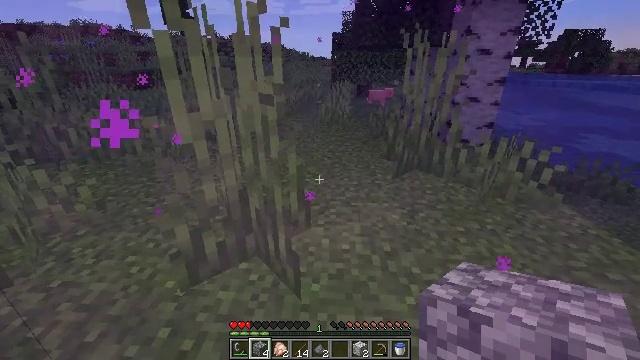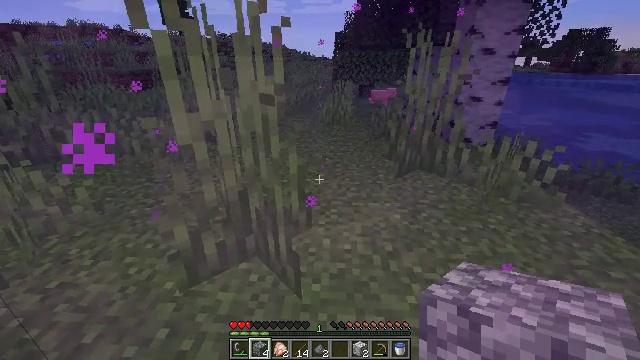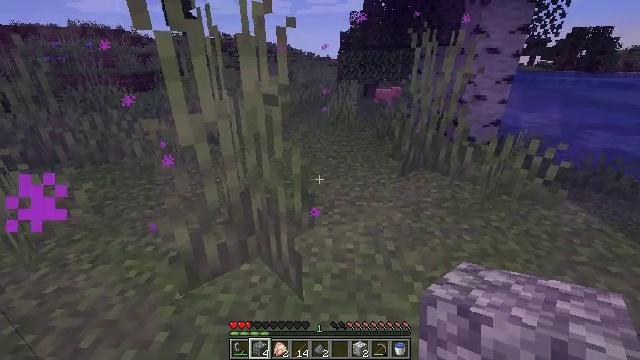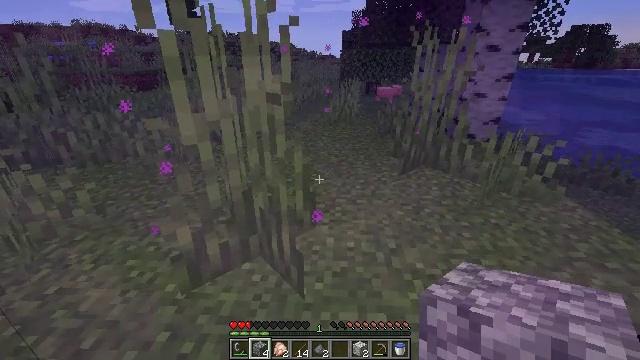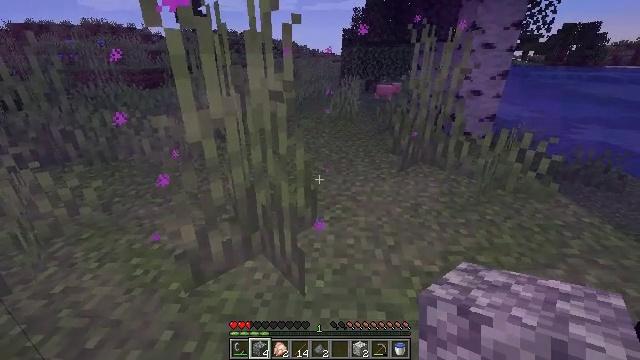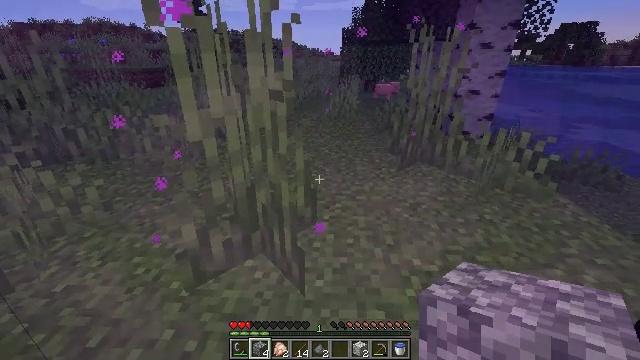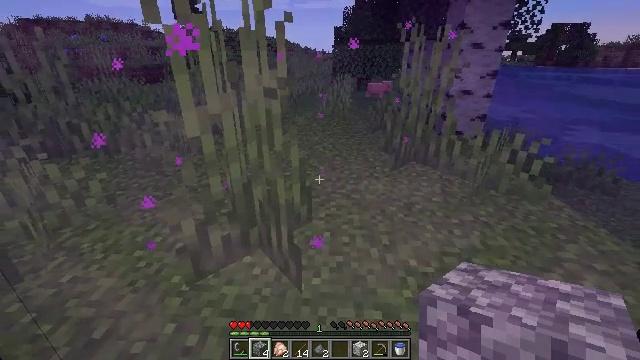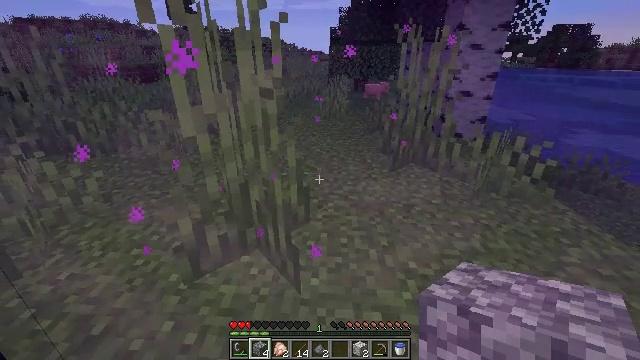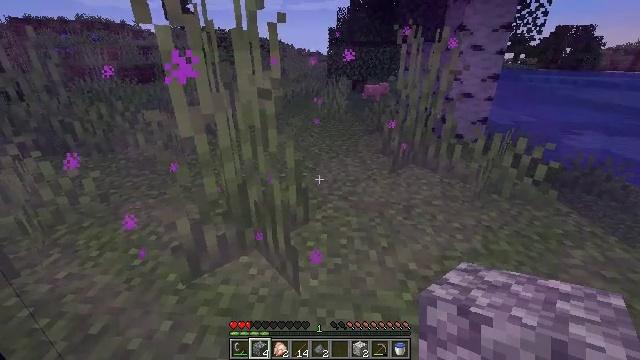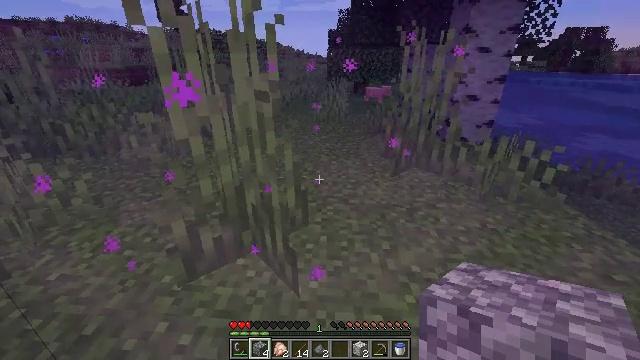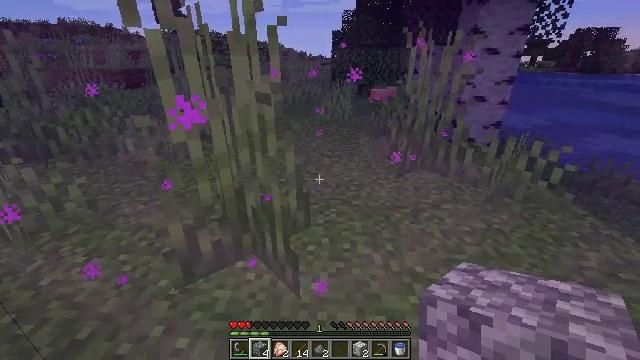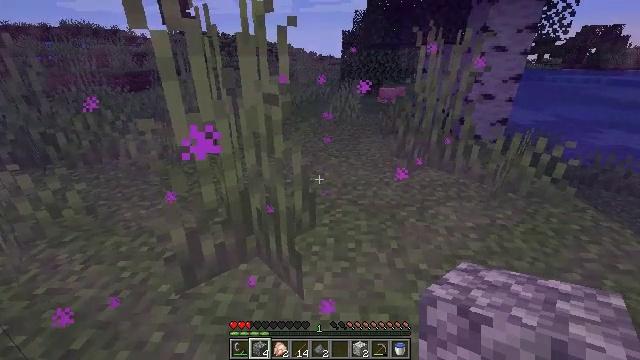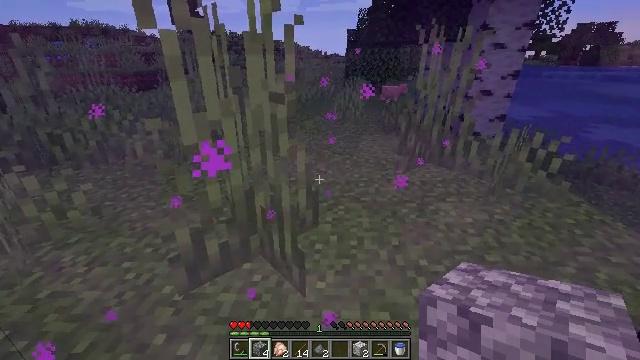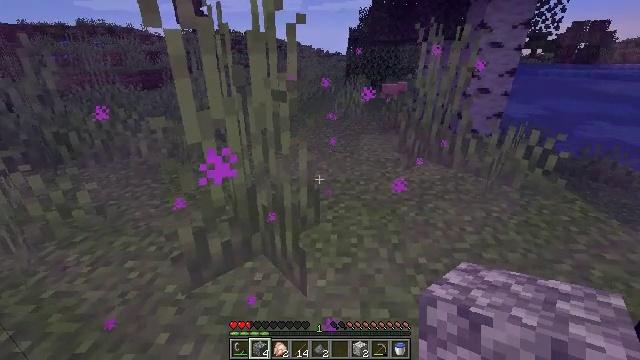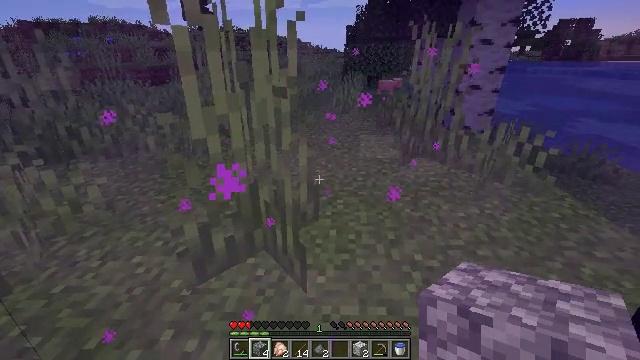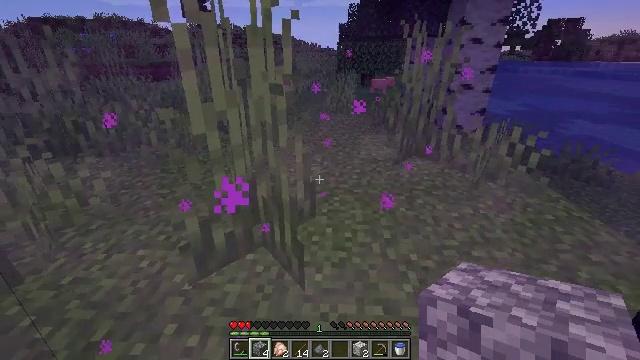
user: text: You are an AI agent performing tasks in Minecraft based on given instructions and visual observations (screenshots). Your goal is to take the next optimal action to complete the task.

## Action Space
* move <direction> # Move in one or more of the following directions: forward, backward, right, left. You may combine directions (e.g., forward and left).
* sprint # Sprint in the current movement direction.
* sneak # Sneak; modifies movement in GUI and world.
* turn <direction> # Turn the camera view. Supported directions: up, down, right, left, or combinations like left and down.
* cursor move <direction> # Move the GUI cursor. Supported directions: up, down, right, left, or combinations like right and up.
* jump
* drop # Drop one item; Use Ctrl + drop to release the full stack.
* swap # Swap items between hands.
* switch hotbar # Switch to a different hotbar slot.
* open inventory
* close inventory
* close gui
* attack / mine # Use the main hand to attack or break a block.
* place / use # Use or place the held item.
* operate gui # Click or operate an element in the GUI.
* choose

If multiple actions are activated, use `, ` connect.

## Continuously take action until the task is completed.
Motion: motion action
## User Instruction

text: Break the basalt block.
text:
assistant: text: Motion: no_op
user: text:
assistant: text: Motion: no_op
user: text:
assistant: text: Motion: no_op
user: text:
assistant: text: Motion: no_op
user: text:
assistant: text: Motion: no_op
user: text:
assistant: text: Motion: no_op
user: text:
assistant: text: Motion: no_op
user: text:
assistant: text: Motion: no_op
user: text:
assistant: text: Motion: no_op
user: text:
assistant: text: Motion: no_op
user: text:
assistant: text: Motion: no_op
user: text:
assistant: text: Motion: no_op
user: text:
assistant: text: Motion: no_op
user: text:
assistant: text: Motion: no_op
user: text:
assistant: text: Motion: no_op
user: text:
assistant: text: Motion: no_op
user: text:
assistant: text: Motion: no_op
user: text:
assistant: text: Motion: no_op
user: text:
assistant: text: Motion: no_op
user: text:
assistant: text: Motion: no_op
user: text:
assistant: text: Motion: no_op
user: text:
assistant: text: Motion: no_op
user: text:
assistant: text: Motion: no_op
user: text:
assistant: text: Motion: no_op
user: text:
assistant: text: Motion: no_op
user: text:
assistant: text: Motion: no_op
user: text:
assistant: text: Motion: no_op
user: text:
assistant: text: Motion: no_op
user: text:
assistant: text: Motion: no_op
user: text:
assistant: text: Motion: no_op